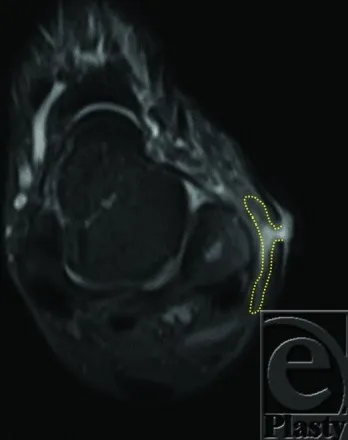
(b) Computed tomographic findings of the left lateral malleolus. The yellow dotted line indicates the margin of the subcutaneous cavity.
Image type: radiology (mri)